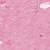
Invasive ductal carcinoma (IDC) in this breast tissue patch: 0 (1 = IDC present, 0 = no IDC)